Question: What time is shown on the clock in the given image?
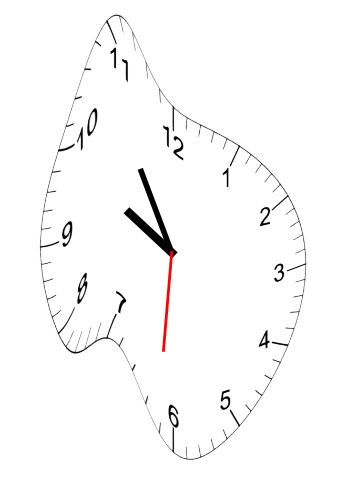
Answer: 09:54:31